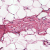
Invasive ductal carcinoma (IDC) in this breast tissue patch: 0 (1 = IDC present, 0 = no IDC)